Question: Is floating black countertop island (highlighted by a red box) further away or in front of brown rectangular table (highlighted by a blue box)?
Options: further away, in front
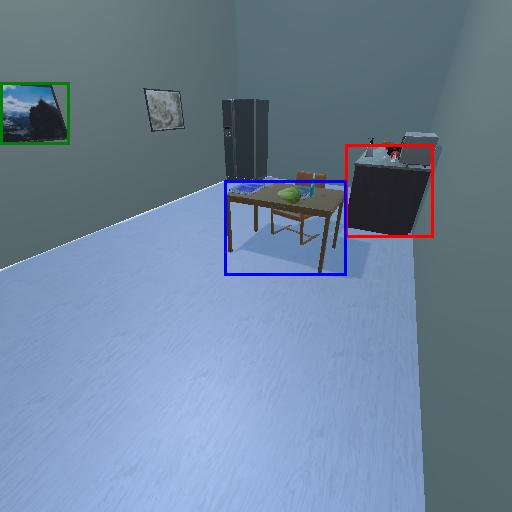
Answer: further away